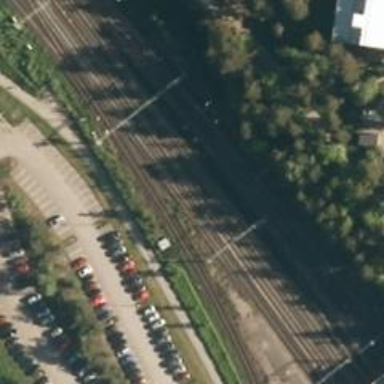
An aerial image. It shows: Railway track with continuous electrified contact line.